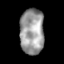
Tissue: skin
Cell type: Epithelial cells
Senescence score: 0.2607
Nuclear area (px): 1080
Mean DAPI intensity: 155.022